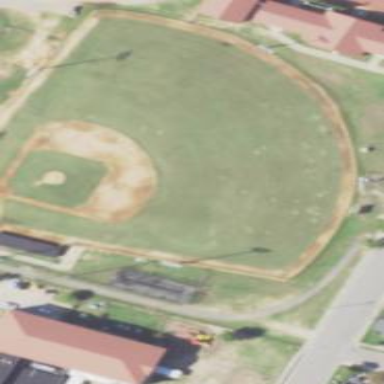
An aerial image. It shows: Baseball pitch for leisure land activities.